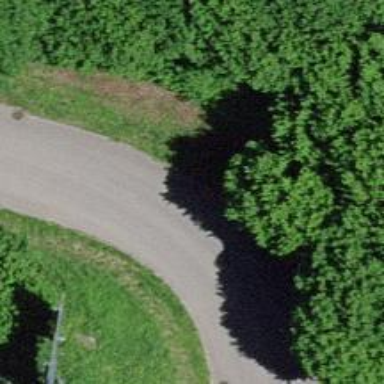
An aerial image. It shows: Asphalt road designated for service vehicles.